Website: home-depot
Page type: customer-info-address
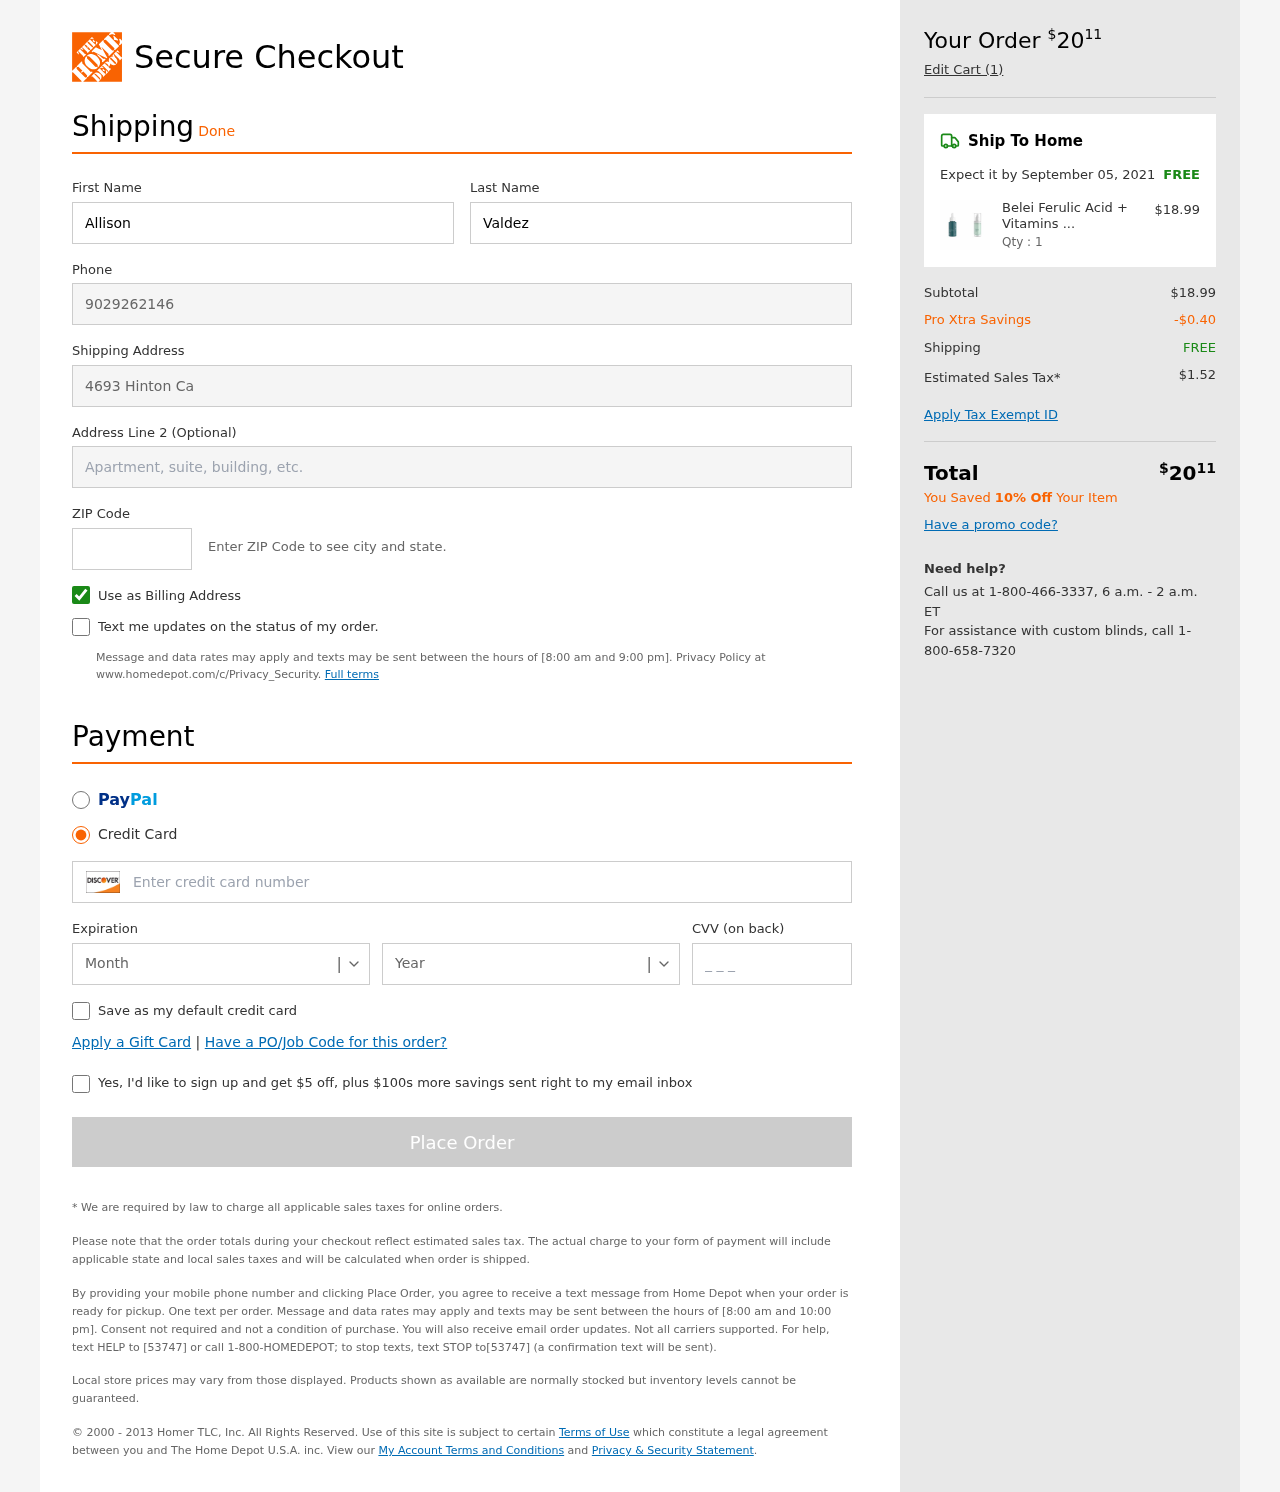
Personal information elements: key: PII_CARD_CVV
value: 267
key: PII_CARD_EXPIRY_MONTH
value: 12
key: PII_CARD_EXPIRY_YEAR
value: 29
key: PII_CARD_NUMBER
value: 6541 4818 7016 9807
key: PII_FIRSTNAME
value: Allison
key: PII_LASTNAME
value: Valdez
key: PII_PHONE
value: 9029262146
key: PII_POSTCODE
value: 80509
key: PII_STREET
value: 4693 Hinton Cape Apt. 291
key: PII_STREET2
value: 52204 Lisa Greens Apt. 996
Product elements: key: PRODUCT1_NAME
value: Belei Ferulic Acid + Vitamins C and E Serum, Fragrance Free, Paraben Free, 1 Fluid Ounce (30 mL) & H
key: PRODUCT1_PRICE
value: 18.99
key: PRODUCT1_QUANTITY
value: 1
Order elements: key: ORDER_TOTAL
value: $2011
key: ORDER_NUM_ITEMS
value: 1
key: ORDER_DELIVERY_DATE
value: September 05, 2021
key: ORDER_SHIPPING_COST
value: FREE
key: ORDER_SUBTOTAL
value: $18.99
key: ORDER_DISCOUNT
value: -$0.40
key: ORDER_SHIPPING_COST2
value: FREE
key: ORDER_TAX
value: $1.52
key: ORDER_TOTAL2
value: $2011
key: ORDER_SAVINGS_MESSAGE
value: You Saved 10% Off Your Item